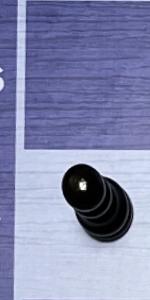
Label: Pawn_Black